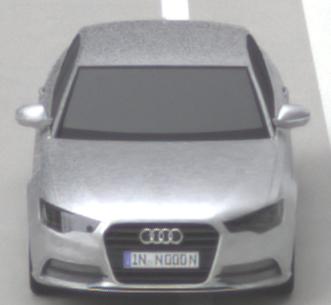
Make: Audi
Model: A6 2.0 TFSI
Detailed model: A6 (C7) Limousine
Model produced from: 2011/10
Model produced until: 2014/09
Doors: 4
Color: white
Road condition: dry road
Daytime: midday
Contrast: low contrast